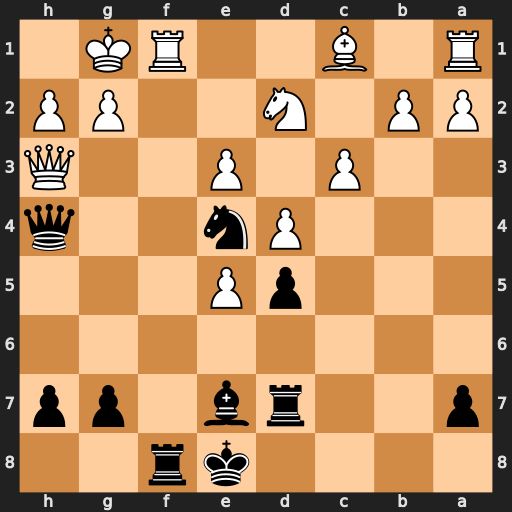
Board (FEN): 4kr2/p2rb1pp/8/3pP3/3Pn2q/2P1P2Q/PP1N2PP/R1B2RK1
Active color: b
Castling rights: -
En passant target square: -
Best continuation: Rxf1+ Nxf1 Qf2+ Kh1 Qxf1#